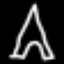
Label: The Eiffel Tower